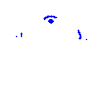
Particle: electron